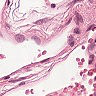
Metastatic tissue present: no